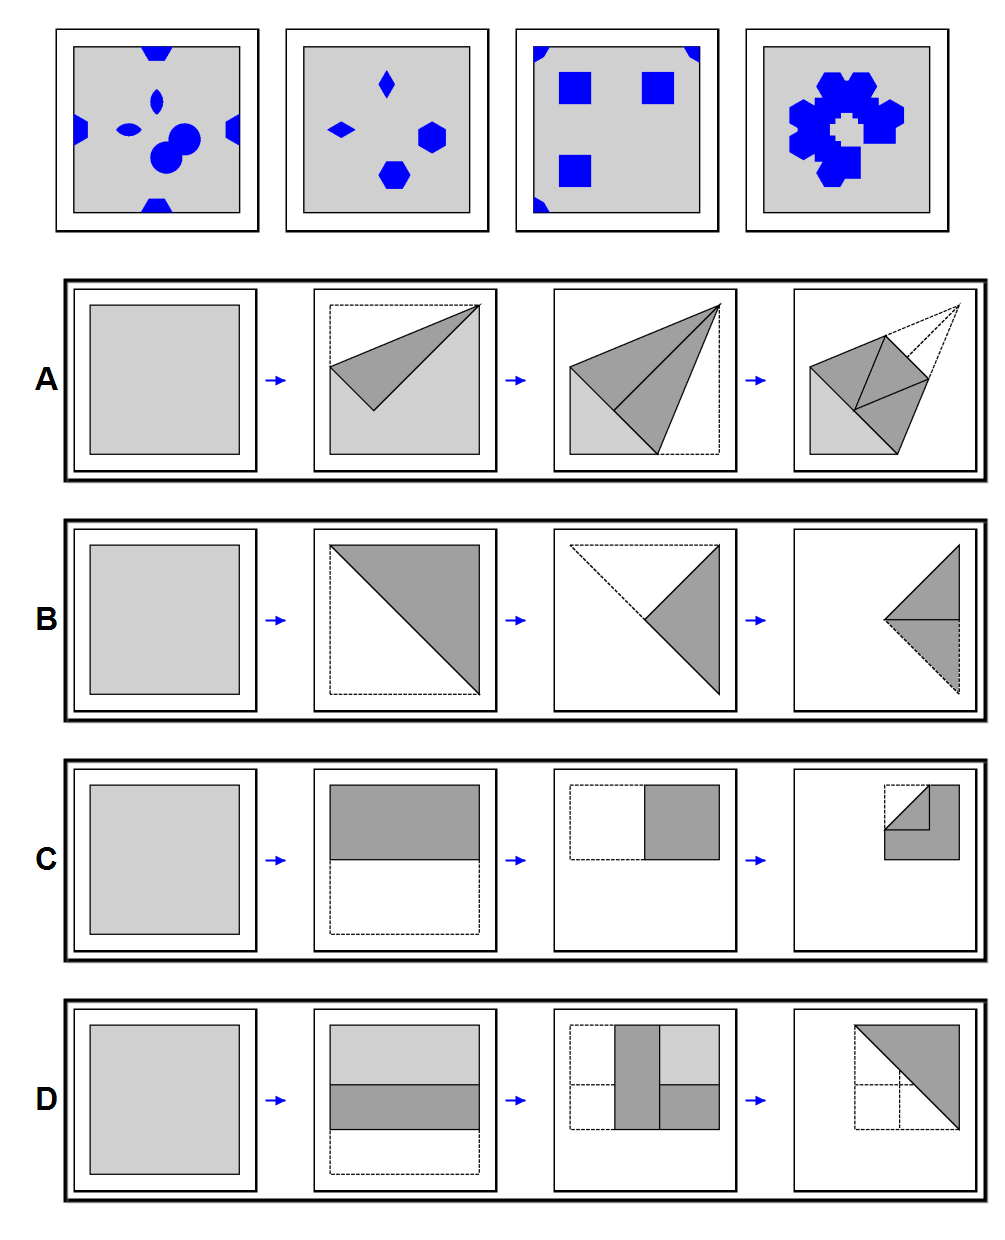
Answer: B